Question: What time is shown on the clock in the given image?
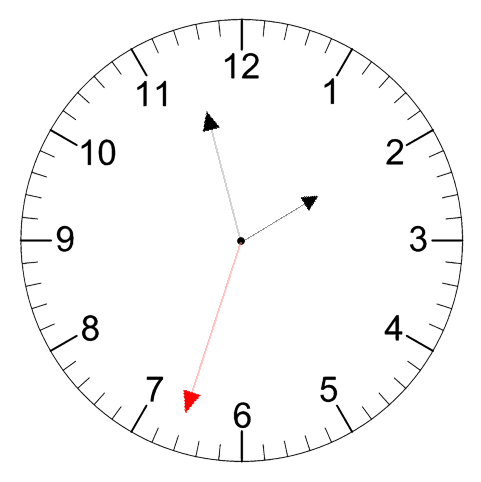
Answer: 01:57:33